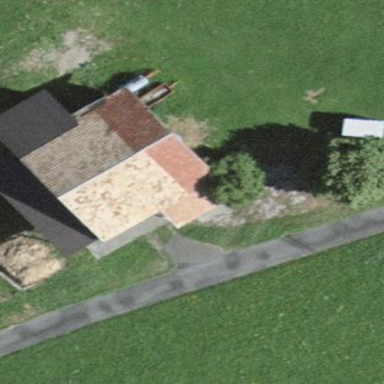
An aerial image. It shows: Barn.